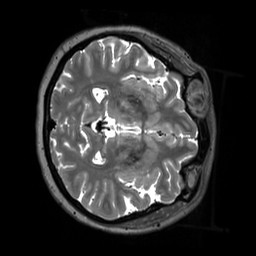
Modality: T2w
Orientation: axial
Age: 38
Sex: female
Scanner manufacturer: siemens
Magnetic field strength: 3 T
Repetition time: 3.2 s
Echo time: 0.412 s